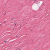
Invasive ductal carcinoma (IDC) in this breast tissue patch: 0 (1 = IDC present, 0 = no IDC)